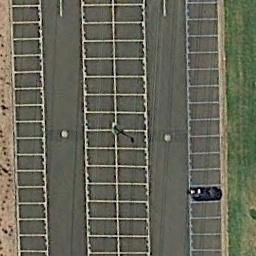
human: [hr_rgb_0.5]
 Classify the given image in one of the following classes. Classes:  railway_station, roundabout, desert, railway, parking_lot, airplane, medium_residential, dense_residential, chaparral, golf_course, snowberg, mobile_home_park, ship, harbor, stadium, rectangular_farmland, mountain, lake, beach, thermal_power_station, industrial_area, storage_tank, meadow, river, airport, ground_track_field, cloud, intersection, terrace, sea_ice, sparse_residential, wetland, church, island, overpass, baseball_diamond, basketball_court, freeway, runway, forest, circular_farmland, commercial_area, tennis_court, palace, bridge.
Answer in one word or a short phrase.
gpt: parking_lot